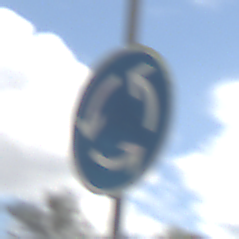
Verkehrszeichen: Kreisverkehr
Umgebung: Outdoor, Nature
Tageszeit: Midday
Wetter: PartlyCloudy
Licht: Natural
Jahreszeit: NotSpecified
Kontrast: HighContrast